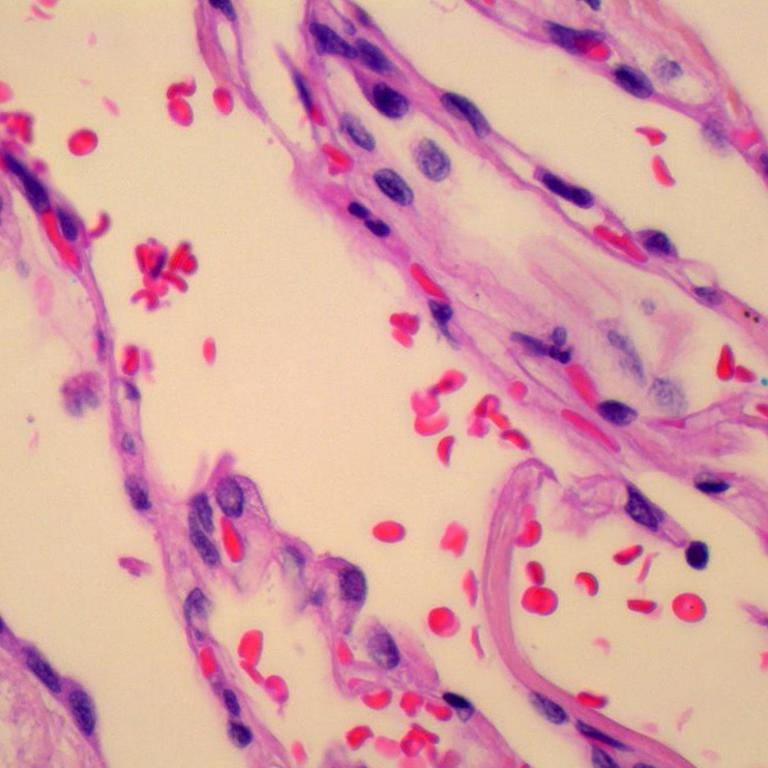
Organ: lung
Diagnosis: benign